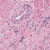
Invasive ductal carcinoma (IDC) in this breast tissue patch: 1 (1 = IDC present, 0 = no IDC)